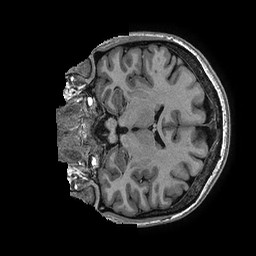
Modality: T1w
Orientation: coronal
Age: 43
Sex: female
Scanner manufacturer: ge
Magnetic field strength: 3 T
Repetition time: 0.006952 s
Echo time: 0.00292 s